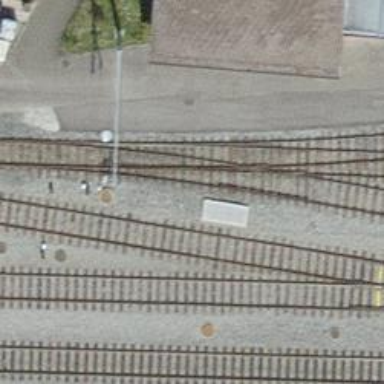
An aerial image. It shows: Railway switch.